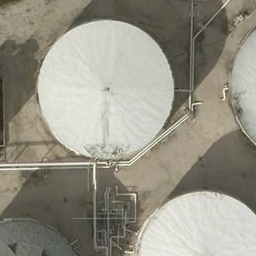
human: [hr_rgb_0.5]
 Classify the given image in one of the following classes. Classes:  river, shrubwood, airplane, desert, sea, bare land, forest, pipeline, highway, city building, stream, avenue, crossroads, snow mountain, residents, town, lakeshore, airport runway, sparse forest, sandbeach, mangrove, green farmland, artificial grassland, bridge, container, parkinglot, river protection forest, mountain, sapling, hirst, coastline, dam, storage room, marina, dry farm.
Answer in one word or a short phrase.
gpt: storage room